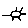
Label: sun